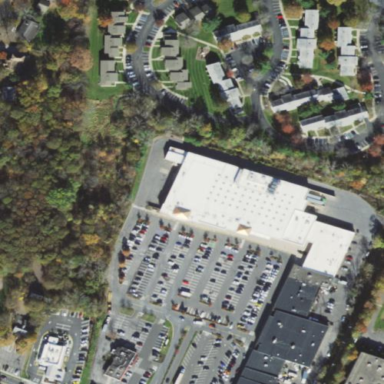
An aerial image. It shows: Supermarket located in building.